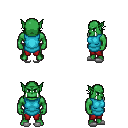
a pixel art fantasy rpg character, male body template, orc, green skin, teal tunic, red pants, twin-tailed hairstyle, white slippers, four views (front, back, left, right), 2x2 character sprite sheet, small pixel art, hard edges, no anti-aliasing